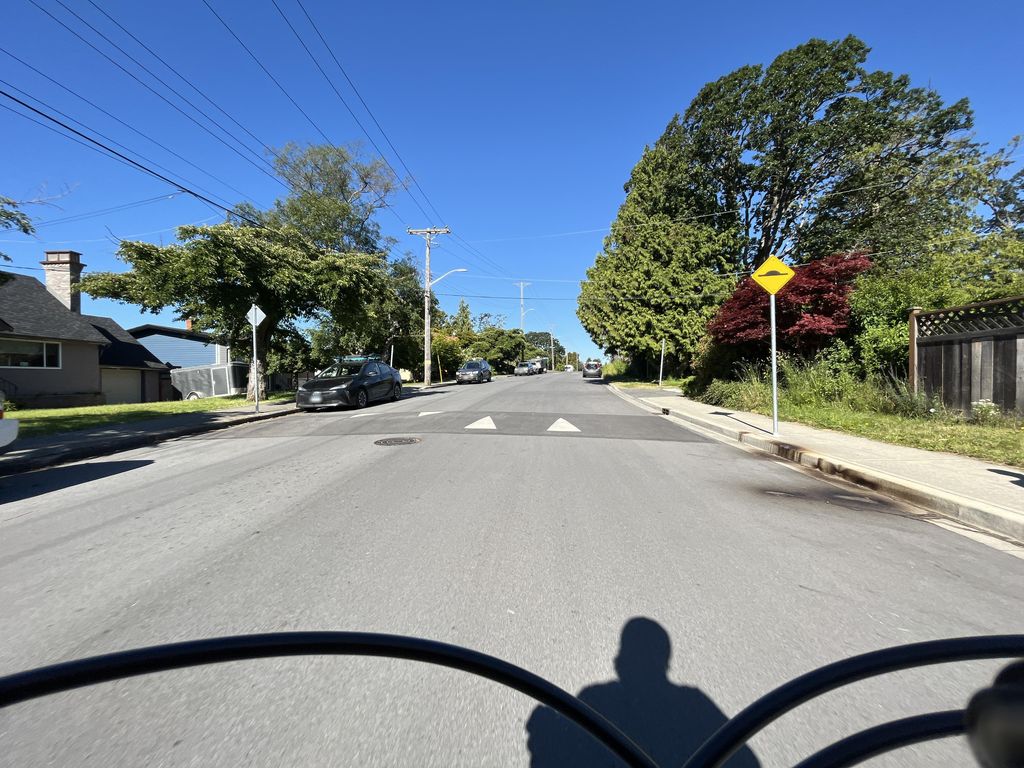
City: victoria